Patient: sex F, age 59
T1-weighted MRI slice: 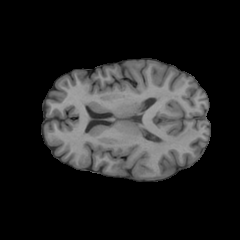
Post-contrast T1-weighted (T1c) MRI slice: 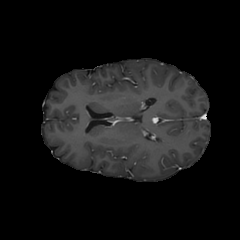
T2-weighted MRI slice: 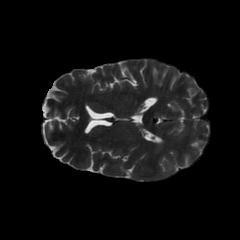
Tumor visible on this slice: no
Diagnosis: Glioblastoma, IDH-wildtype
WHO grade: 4